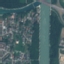
Land use / land cover class: River